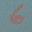
Label: 6